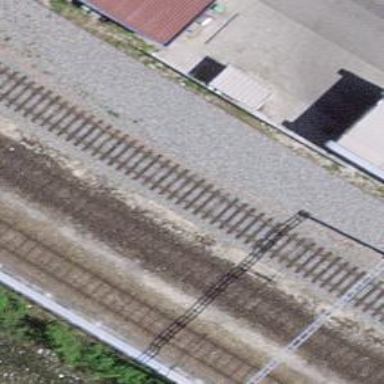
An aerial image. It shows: Abandoned railway siding with one track.